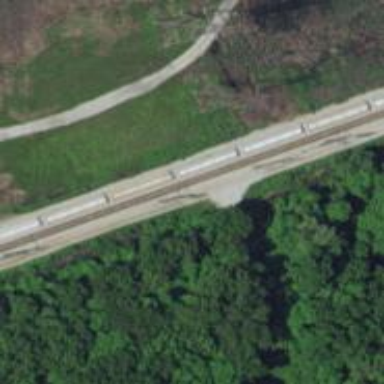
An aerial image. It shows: Railway siding for service.